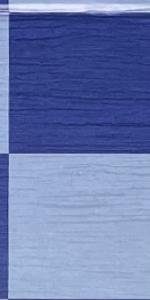
Label: Empty